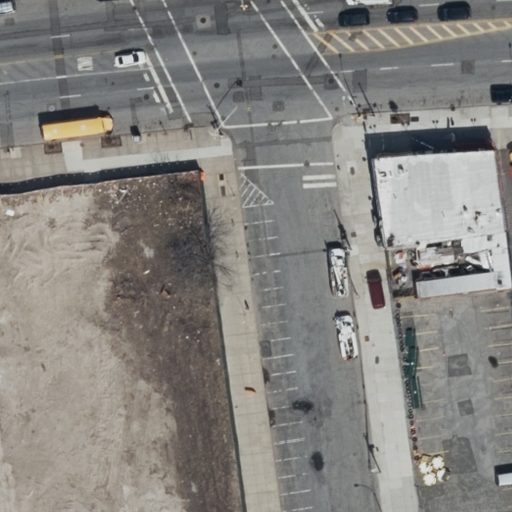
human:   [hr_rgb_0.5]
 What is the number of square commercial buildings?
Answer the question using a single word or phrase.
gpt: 0

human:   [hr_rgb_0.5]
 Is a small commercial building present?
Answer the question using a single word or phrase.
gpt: no

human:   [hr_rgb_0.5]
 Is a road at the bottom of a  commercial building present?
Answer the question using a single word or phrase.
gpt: no

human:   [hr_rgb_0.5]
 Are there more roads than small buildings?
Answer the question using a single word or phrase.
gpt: yes

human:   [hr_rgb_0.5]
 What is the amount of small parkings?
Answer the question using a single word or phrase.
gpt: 1

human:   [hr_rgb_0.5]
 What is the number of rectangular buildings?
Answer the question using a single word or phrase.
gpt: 1

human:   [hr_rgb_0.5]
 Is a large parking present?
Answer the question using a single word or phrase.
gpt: no

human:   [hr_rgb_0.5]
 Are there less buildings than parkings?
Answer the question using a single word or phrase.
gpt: no

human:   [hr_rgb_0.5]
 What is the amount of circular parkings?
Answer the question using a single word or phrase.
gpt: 0

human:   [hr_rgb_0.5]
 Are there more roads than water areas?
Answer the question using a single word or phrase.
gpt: yes

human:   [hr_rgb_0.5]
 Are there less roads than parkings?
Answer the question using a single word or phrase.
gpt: no

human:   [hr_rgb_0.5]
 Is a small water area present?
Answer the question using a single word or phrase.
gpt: no

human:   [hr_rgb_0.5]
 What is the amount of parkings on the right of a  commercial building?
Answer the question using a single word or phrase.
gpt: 0

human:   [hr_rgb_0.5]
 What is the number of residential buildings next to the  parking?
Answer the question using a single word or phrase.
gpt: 2

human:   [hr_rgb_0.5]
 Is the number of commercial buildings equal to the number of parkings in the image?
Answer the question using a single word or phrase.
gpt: no

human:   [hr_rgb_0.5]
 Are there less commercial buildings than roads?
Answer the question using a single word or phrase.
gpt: yes

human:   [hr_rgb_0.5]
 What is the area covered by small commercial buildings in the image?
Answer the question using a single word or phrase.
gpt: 0m2

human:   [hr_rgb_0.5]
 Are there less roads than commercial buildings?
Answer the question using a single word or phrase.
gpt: no

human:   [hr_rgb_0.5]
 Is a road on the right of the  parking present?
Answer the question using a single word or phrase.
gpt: no

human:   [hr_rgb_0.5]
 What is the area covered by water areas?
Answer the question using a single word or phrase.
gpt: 0m2

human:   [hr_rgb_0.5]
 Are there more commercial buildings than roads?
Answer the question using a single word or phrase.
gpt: no

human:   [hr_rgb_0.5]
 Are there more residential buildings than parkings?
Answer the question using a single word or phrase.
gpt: yes

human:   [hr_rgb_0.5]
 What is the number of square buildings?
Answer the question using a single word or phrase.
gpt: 0

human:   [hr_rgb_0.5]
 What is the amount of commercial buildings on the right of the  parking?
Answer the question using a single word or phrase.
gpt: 0

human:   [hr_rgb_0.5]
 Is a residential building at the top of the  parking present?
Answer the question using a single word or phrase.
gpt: yes

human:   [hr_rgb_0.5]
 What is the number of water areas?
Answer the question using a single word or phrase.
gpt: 0

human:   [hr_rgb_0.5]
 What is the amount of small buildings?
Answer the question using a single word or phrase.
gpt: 0

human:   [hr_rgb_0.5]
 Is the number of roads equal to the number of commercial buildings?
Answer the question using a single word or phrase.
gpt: no

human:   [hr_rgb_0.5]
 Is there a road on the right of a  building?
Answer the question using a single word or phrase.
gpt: no

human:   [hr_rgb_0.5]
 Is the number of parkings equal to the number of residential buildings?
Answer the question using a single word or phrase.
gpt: no

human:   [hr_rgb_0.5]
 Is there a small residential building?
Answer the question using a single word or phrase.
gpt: no

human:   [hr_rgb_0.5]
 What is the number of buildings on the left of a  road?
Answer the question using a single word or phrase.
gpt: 0

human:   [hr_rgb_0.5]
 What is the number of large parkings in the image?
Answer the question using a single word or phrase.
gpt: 0

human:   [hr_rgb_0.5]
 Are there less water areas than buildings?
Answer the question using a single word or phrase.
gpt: yes

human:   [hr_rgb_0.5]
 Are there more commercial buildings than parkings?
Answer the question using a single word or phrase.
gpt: no

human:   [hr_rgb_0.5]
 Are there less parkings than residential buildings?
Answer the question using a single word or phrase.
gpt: yes